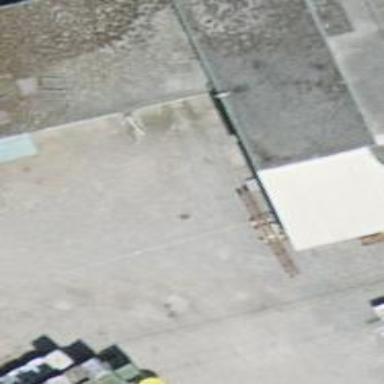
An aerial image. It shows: Industrial building.